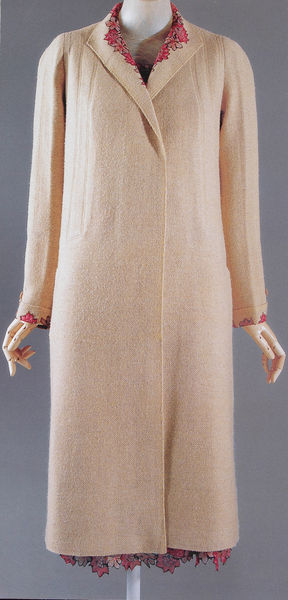
Titel: Day ensemble
Künstler: Gabrielle Chanel
Institution: Isabel Shults Fundus
Schlagwörter: hand, weiß, gelb, ausschnitt, blumen, frau, kleid, rot, beige, mode, muster, ornament, jacke, falten, kleidung, kragen, lang, leinen, spitze, ärmel, hände, bestickt, futter, mantel, stickerei, stoff, saum, spitzen, rosa, modell, modern, lila, violett, bordüre, falte, gerade, verzierung, glatt, edel, rüsche, knöpfe, frühling, foto, fotografie, pink, schlicht, entwurf, puppe, kurz, apricot, lachs, ständer, stange, design, figurine, fashion, schaufensterpuppe, klie, krem, mittellang, spitzenapllikation, tranchcoat, tuchmantel, versteckte knopfleiste, wollmantel